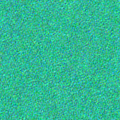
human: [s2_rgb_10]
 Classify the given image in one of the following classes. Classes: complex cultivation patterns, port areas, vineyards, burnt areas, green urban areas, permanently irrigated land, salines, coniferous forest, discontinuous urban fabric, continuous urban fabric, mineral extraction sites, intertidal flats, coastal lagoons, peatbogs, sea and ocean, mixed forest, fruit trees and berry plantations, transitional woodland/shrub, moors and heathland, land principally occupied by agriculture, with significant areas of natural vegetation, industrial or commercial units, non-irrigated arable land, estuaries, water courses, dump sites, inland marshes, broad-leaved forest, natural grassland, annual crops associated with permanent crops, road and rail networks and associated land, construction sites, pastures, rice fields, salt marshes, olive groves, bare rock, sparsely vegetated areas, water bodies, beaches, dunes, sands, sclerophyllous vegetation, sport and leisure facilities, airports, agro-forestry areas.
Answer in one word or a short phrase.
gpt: sea and ocean